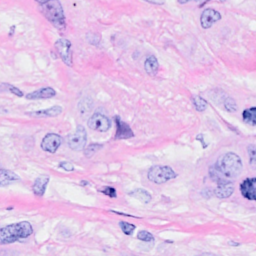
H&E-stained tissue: Breast